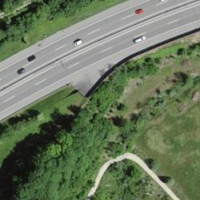
EUNIS habitat code: 57
Species observed at this site:
Tettigonia viridissima
Grus grus
Salvia pratensis